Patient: sex M, age 69
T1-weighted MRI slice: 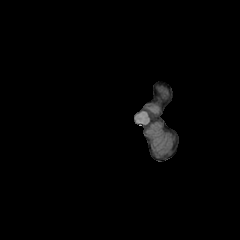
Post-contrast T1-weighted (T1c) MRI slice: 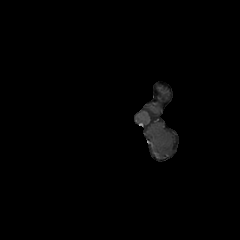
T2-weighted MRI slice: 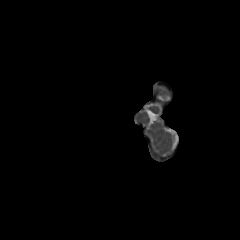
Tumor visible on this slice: no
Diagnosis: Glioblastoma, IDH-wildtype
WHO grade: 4